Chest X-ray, AP view. Patient: 31 years old, sex M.
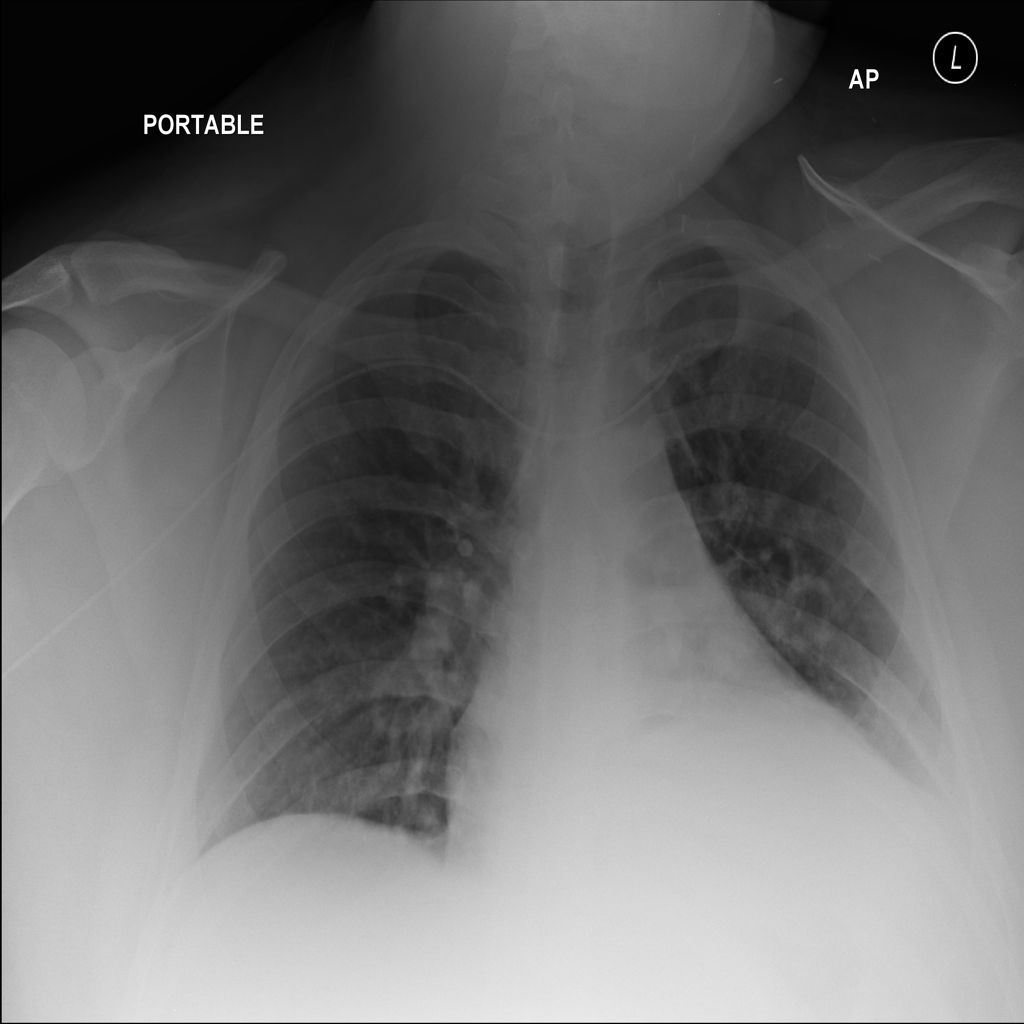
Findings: No Finding